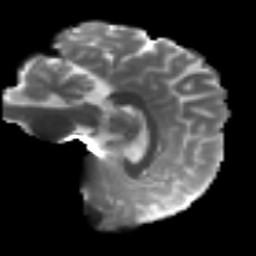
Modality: T2w
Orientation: sagittal
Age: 28
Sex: female
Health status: ill
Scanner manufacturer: siemens
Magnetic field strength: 3 T
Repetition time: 6.5 s
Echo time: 0.062 s